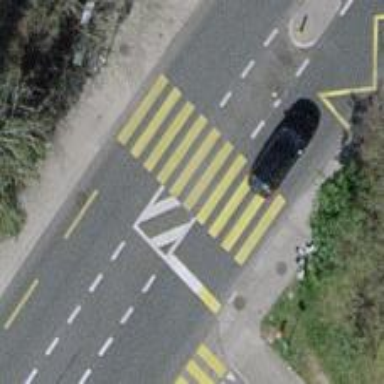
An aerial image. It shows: Road crossing with traffic signals.